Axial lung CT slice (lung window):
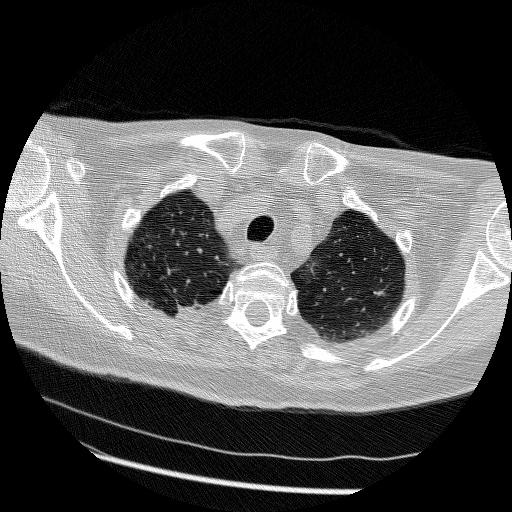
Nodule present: yes
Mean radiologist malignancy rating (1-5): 2